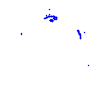
Particle: pion